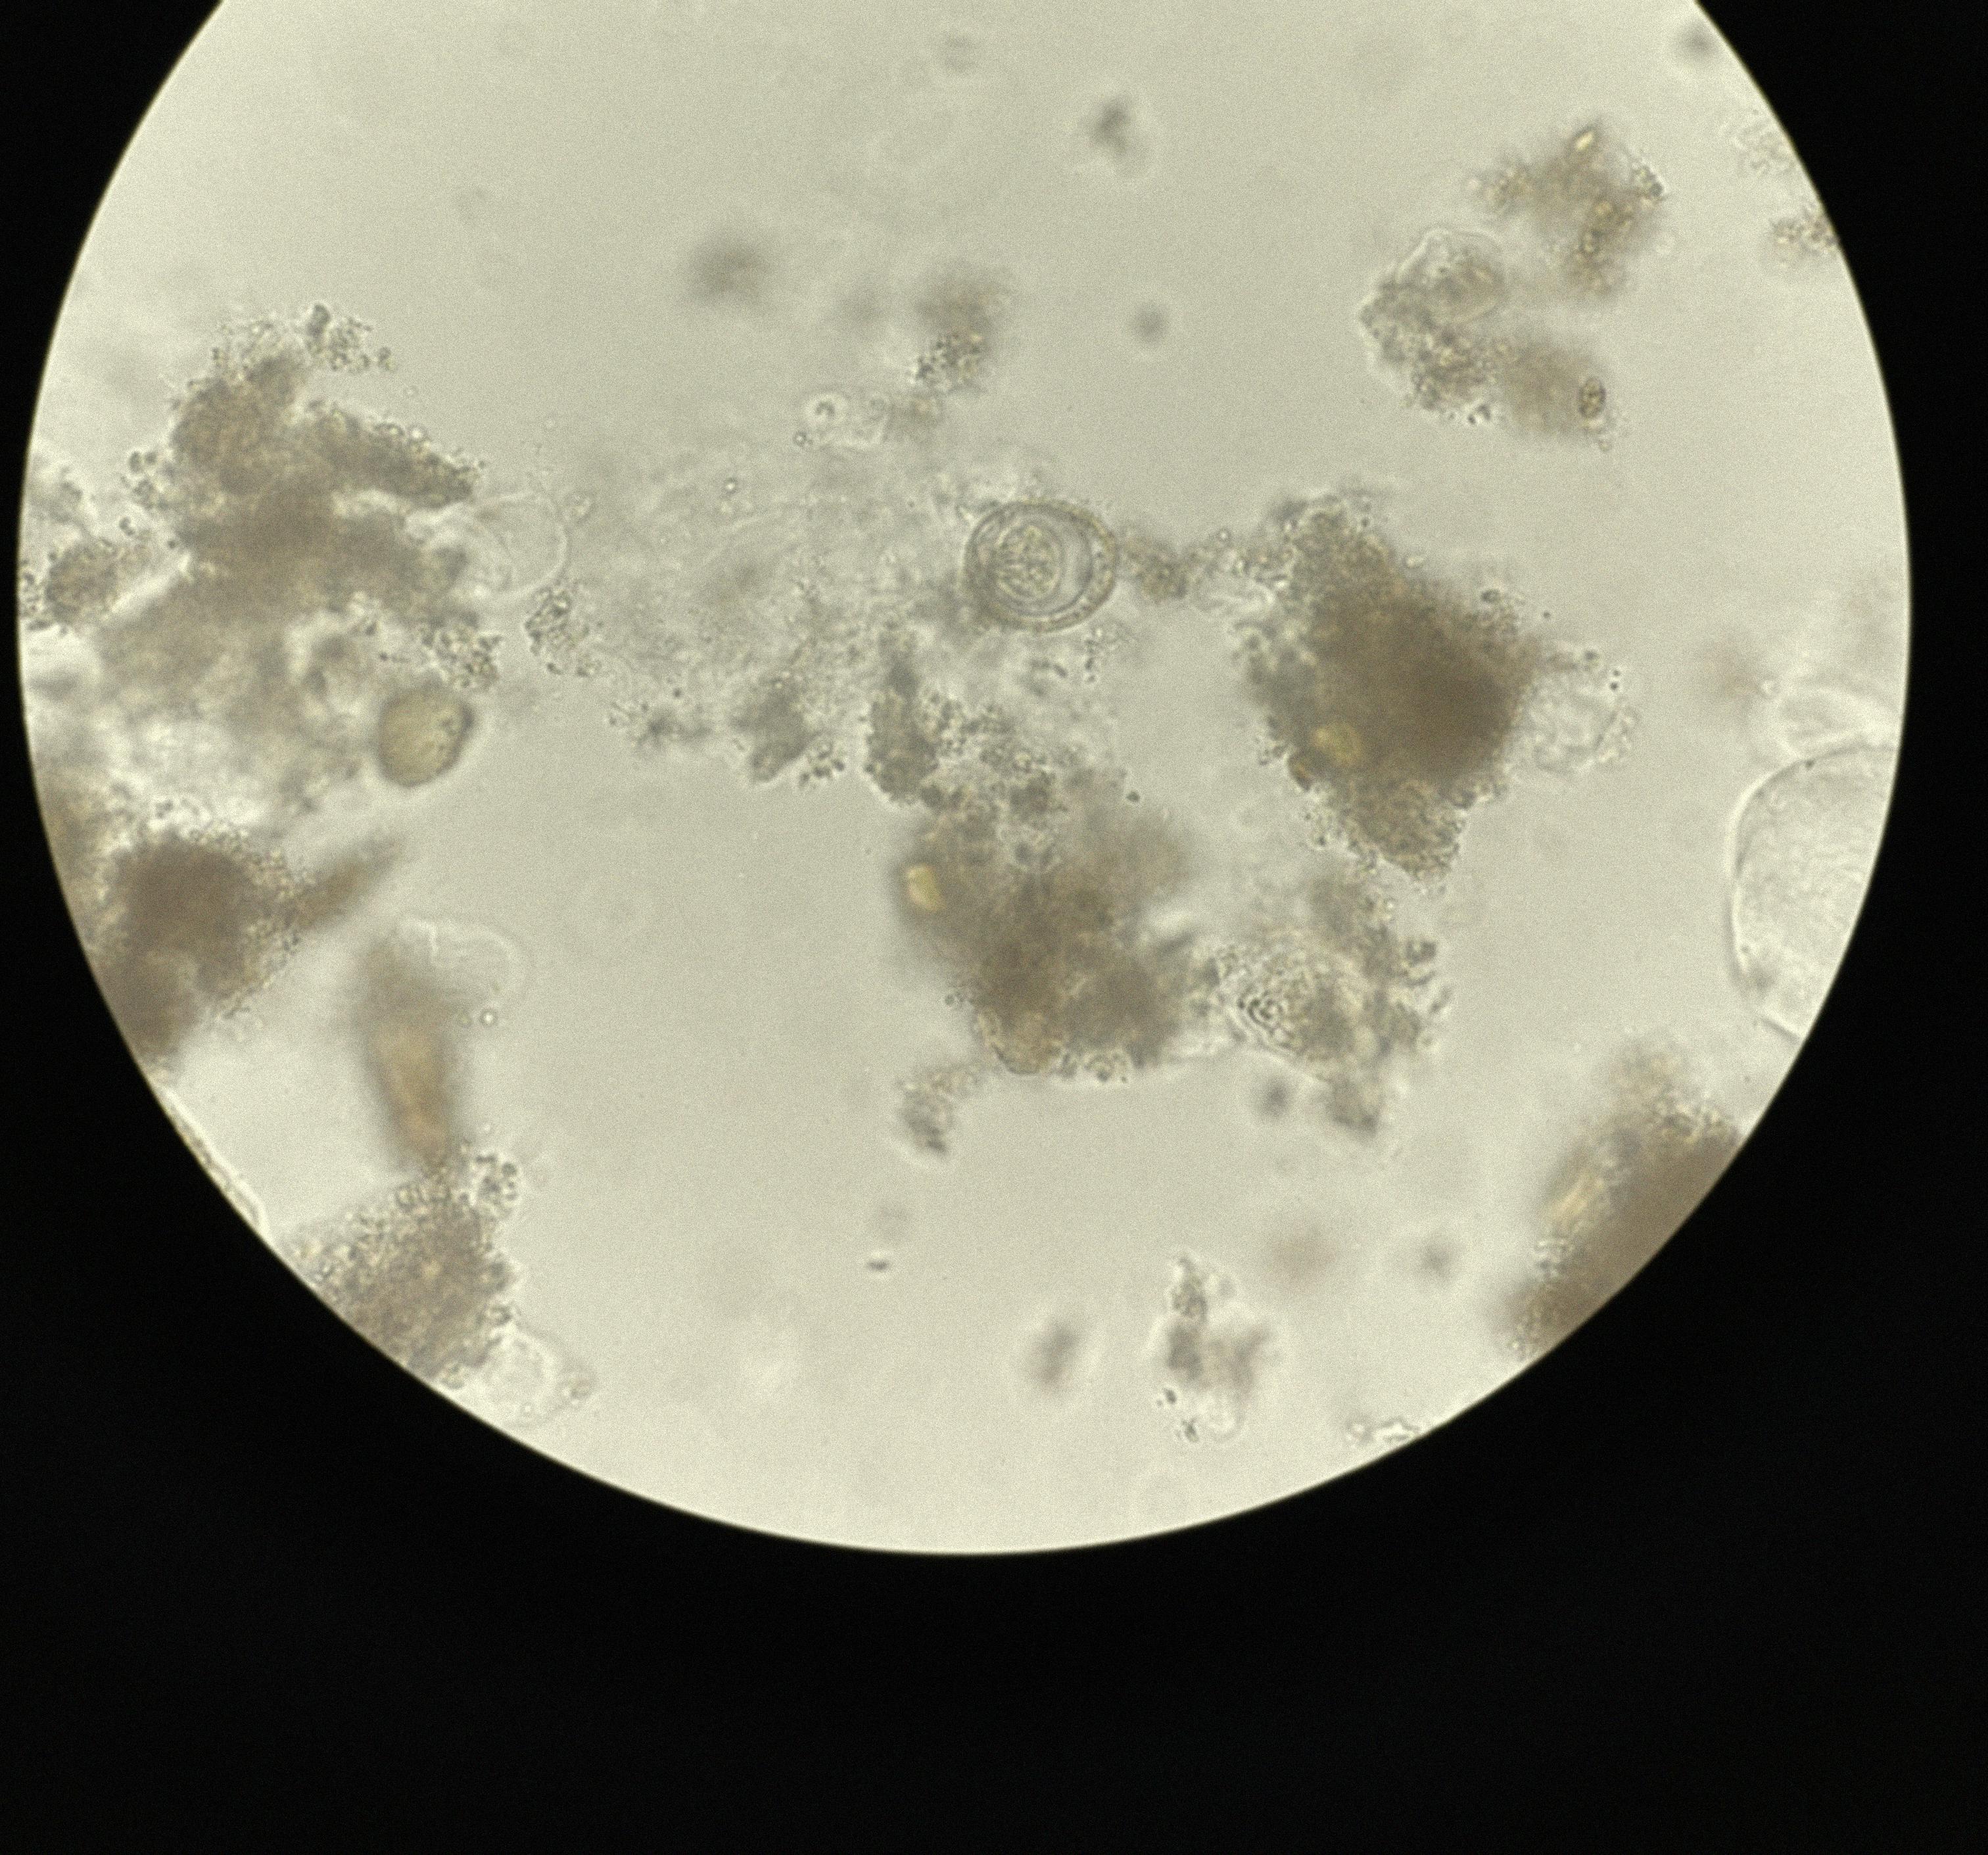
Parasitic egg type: Hymenolepis nana